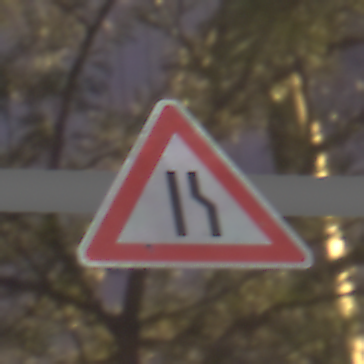
Verkehrszeichen: EinseitigVerengteFahrbahnRechts
Umgebung: Outdoor, Suburban
Tageszeit: Night
Wetter: PartlyCloudy
Licht: Artificial
Jahreszeit: NotSpecified
Kontrast: HighContrast